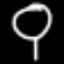
Label: mushroom